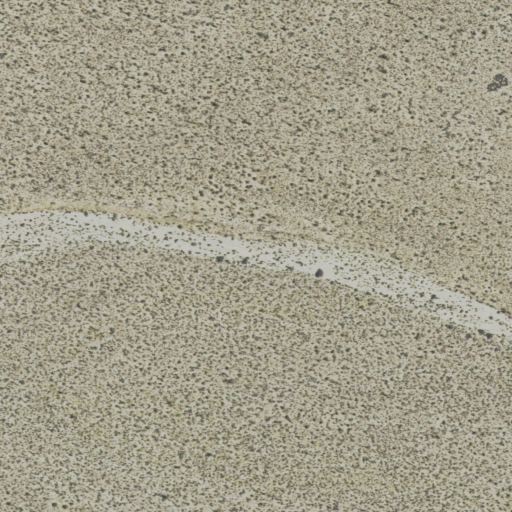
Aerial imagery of plain(s) in California named Inner Pasture containing barren land, shrub, and grassland